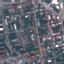
Land use / land cover: Residential